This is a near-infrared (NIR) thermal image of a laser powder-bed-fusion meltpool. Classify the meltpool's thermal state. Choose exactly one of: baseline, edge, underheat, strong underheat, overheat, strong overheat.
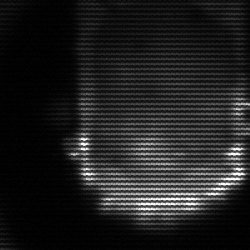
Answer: baseline